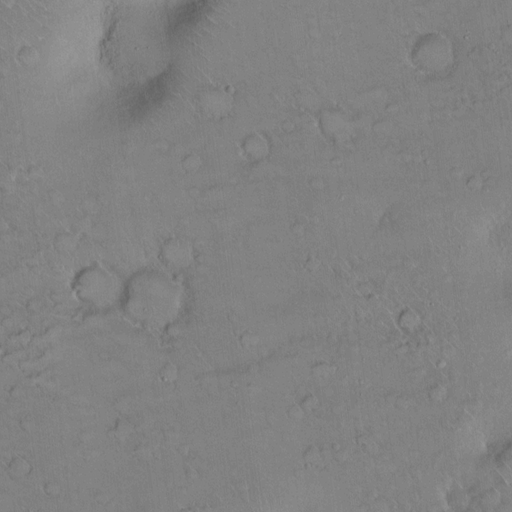
Objects detected: cone, cone